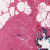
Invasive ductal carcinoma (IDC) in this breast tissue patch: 0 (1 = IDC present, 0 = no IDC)